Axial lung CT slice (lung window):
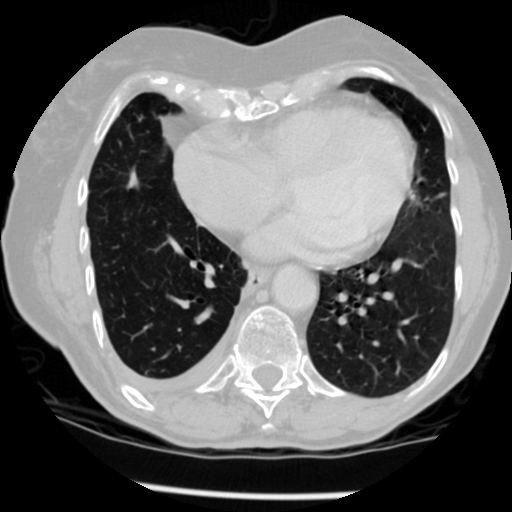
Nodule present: no